Brain MRI, t2w sequence, axial 2D slice.
Patient: age 53, sex F, weight 90 kg, height 1.9 m
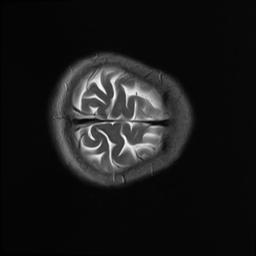